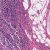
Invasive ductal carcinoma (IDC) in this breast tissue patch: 0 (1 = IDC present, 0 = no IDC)